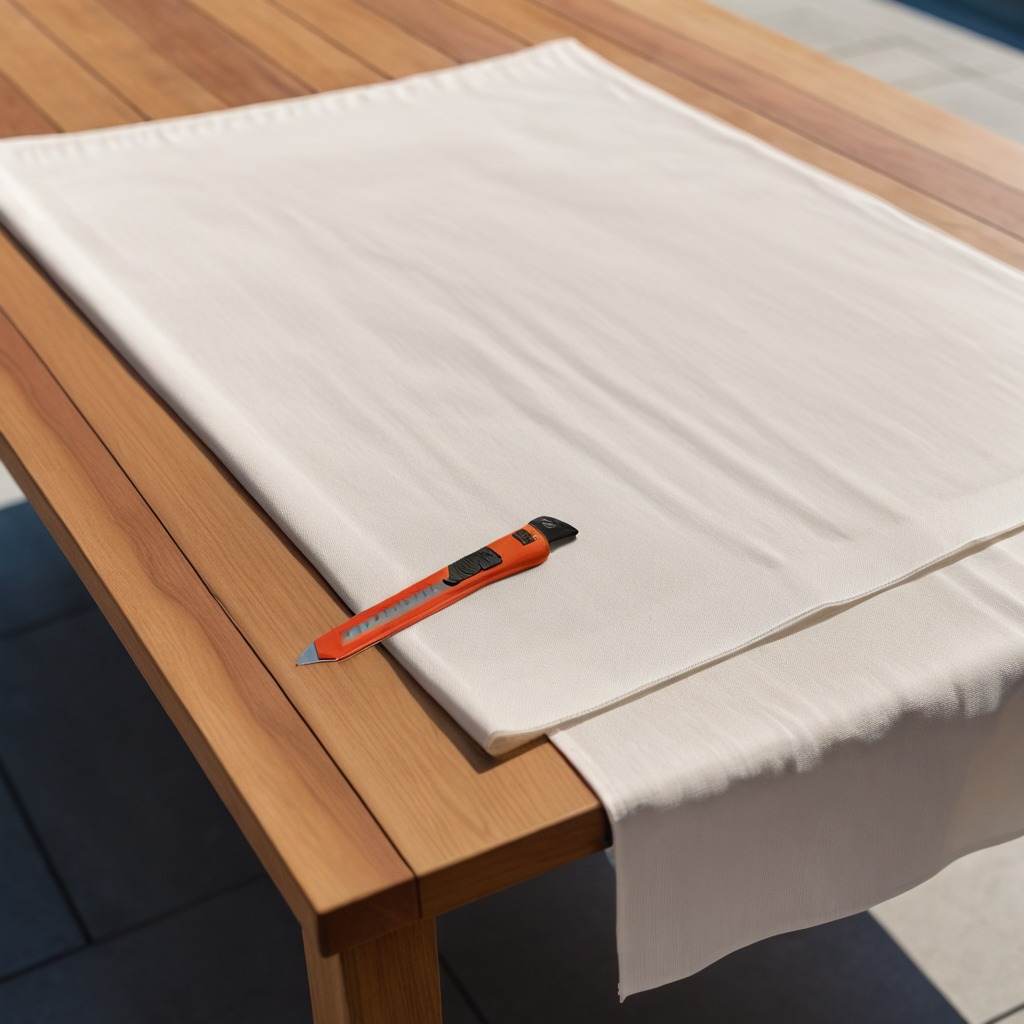
A utility knife lying on a clean wooden table in an outdoor workshop during daytime bright natural light soft shadows worn but beneath the cloth